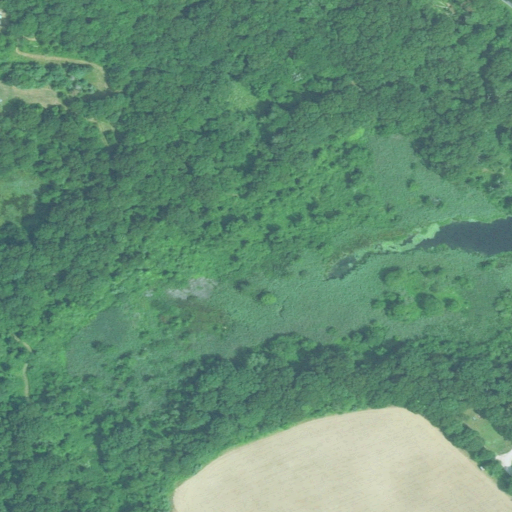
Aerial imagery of cape in Rhode Island named Grassy Point containing deciduous forest, herbaceous wetlands, pasture, woody wetlands, mixed forest, and low intensity development